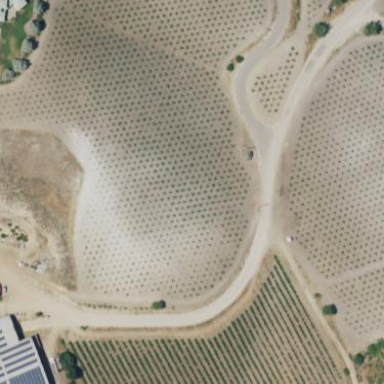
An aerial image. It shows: Vineyard with grape crops.